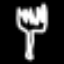
Label: fork